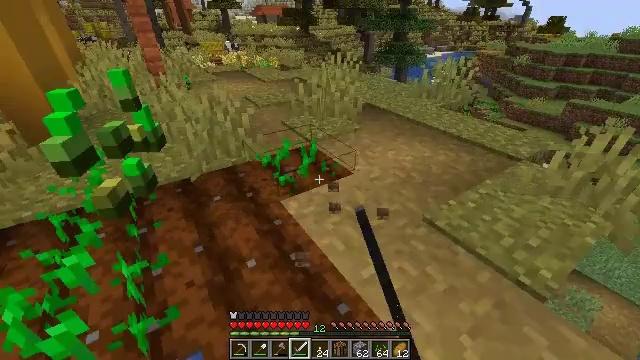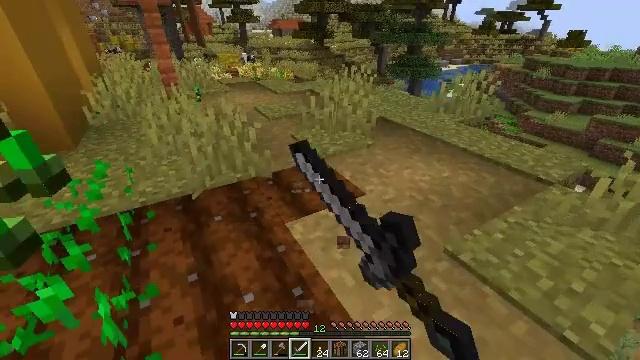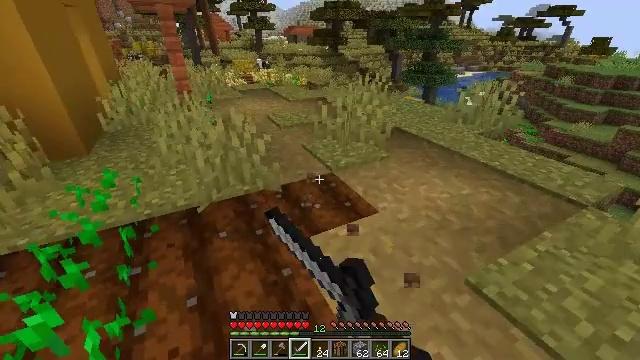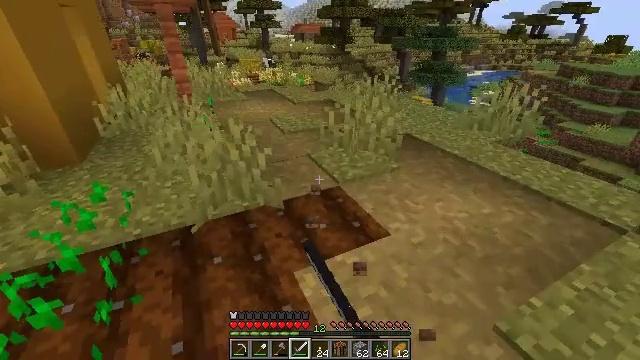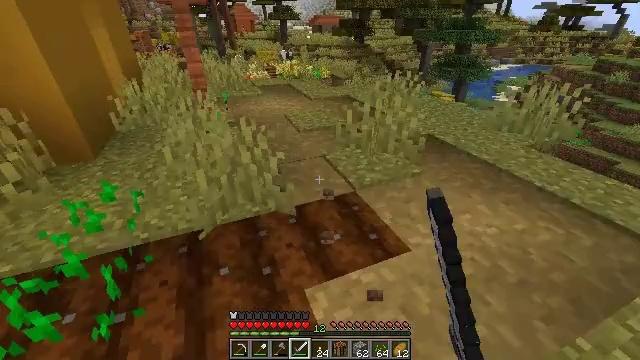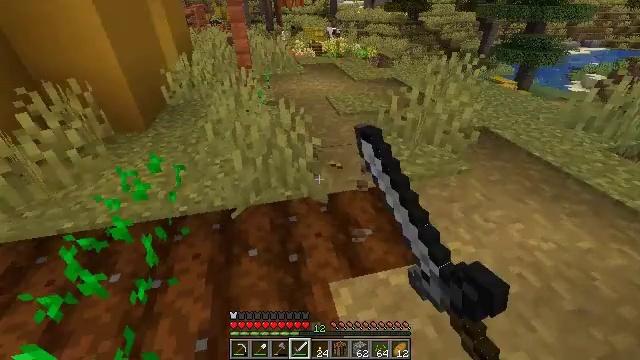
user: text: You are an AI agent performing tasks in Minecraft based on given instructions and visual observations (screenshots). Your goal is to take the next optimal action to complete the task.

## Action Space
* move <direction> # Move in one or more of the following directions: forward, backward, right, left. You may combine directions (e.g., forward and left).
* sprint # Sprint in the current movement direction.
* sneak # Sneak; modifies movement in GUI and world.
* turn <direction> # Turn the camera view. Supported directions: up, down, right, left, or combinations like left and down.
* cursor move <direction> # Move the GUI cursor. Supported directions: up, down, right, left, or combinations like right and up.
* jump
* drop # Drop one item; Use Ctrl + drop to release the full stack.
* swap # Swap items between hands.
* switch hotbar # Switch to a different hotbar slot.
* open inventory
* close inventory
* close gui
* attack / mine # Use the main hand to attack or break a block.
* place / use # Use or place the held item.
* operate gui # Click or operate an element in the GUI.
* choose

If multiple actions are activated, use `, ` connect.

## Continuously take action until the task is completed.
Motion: motion action
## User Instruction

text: Destroy the wheat to collect it.
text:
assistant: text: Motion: move forward, turn left and up, attack / mine
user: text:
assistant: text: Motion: move forward, turn left and up, attack / mine
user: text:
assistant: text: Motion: move forward, turn left, attack / mine
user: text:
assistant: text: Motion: move forward, turn left and down, attack / mine
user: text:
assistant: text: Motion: move forward and move right, turn left and down, attack / mine
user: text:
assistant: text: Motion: attack / mine